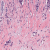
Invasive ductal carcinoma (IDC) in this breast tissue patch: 1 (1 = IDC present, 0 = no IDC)